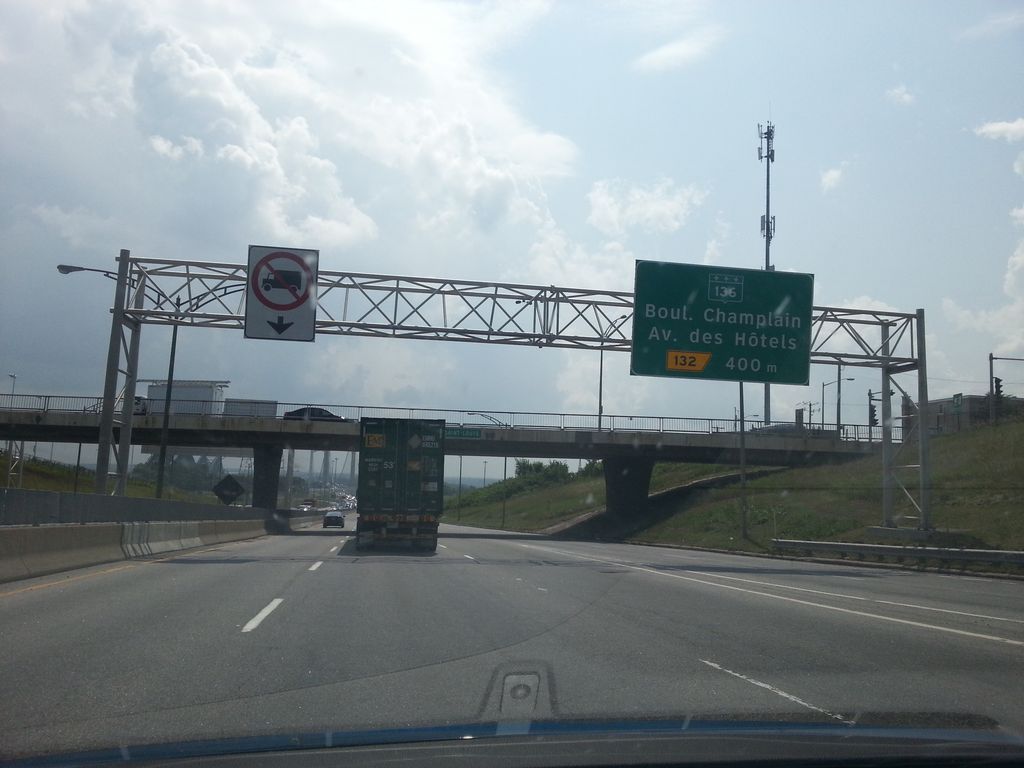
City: quebec_city